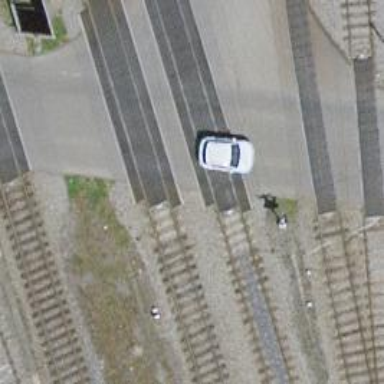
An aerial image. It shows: Level crossing along the railway.